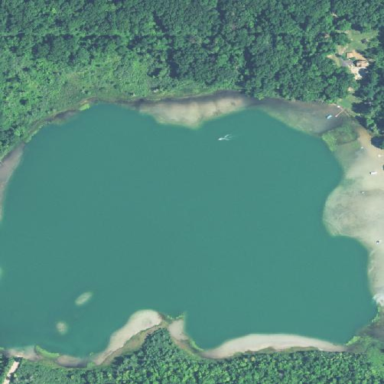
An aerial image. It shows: Serene lake surrounded by nature.